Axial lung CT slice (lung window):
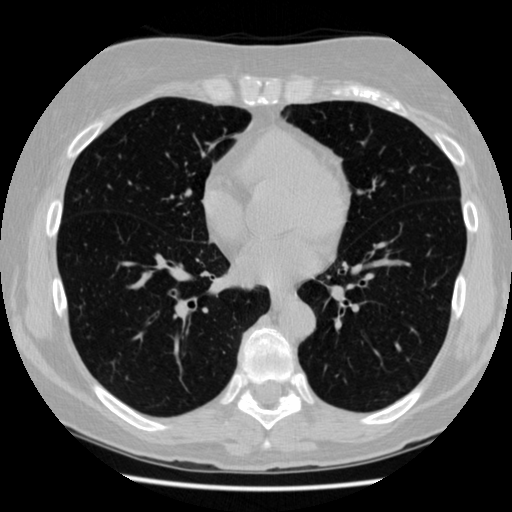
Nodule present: no